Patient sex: F
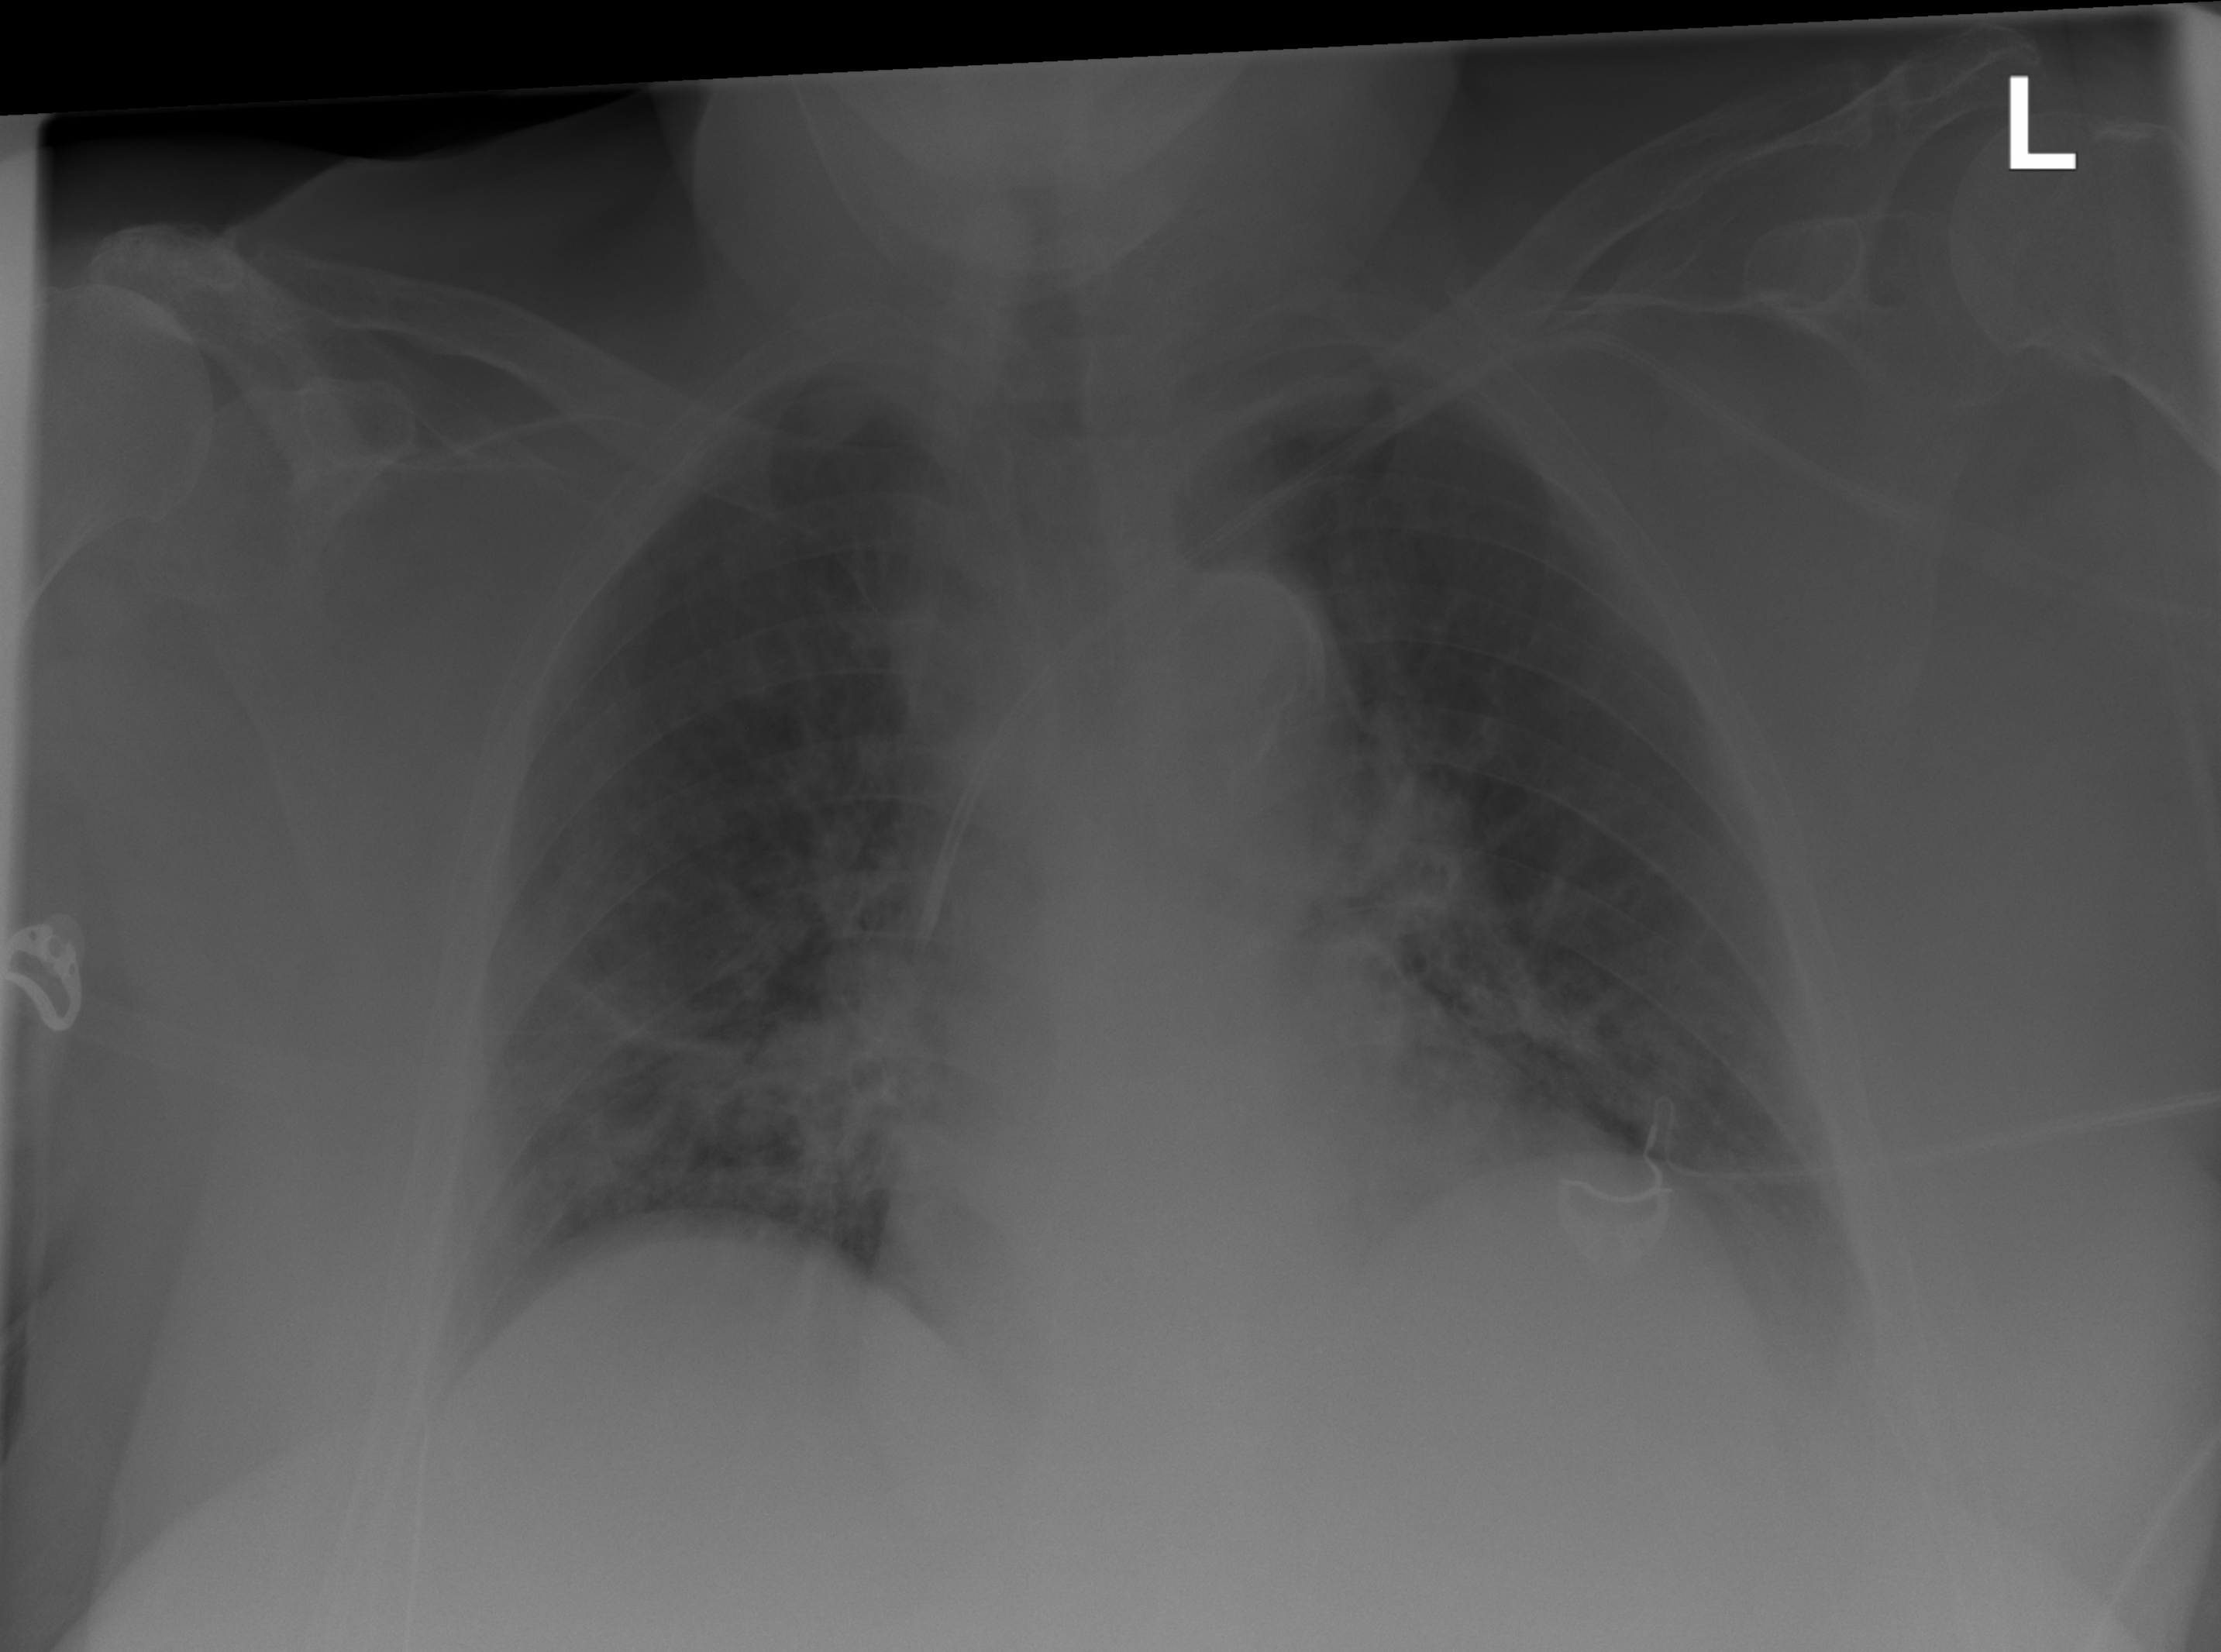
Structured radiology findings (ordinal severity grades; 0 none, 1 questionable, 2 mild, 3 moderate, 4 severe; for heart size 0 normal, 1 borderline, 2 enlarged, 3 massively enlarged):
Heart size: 0
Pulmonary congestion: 0
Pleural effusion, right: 0
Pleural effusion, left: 2
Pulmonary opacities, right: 2
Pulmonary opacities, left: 0
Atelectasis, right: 2
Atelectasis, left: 0